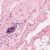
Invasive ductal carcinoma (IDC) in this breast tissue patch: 0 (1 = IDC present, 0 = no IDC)